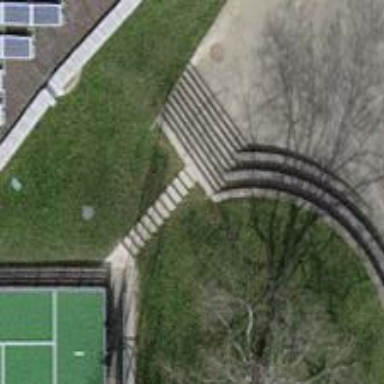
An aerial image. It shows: Set of steps on the road.